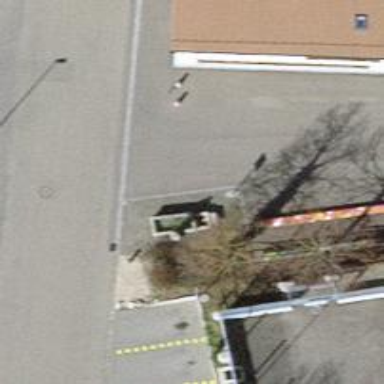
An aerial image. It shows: Fountain.